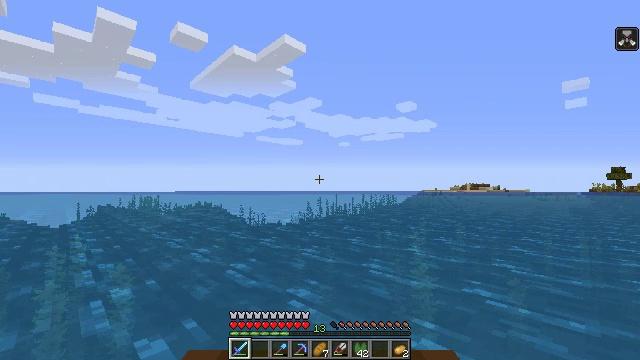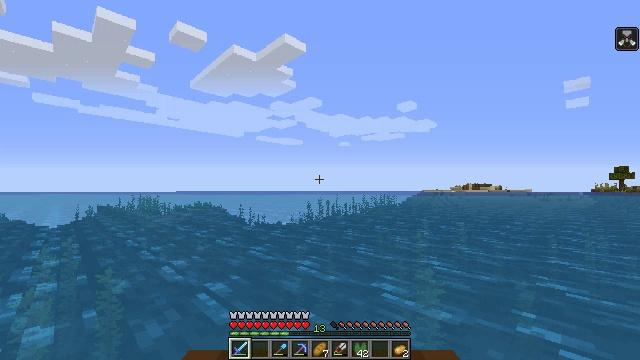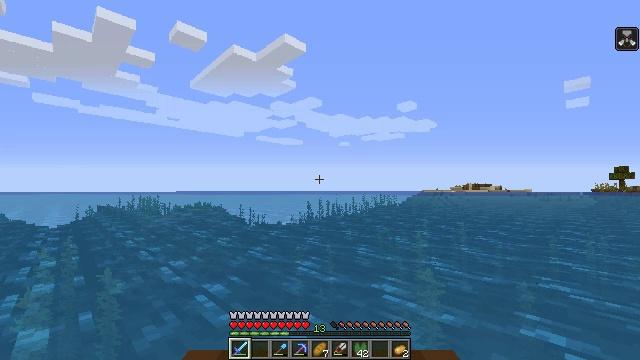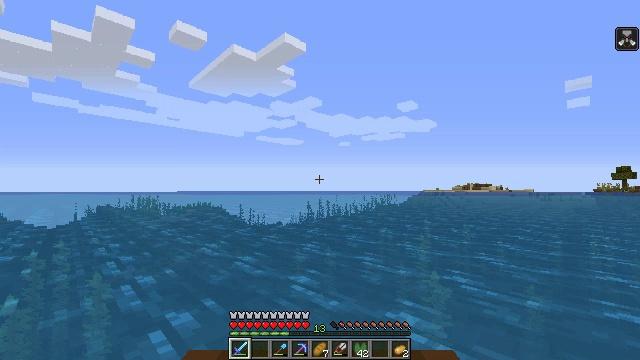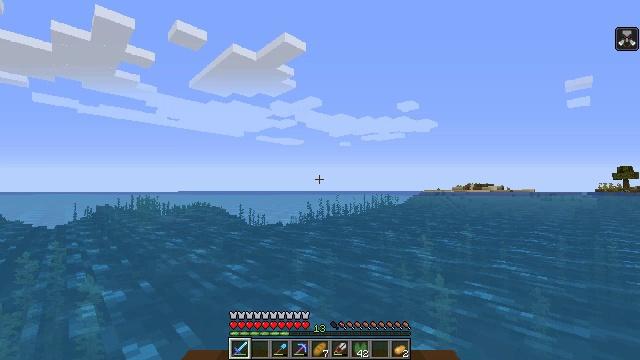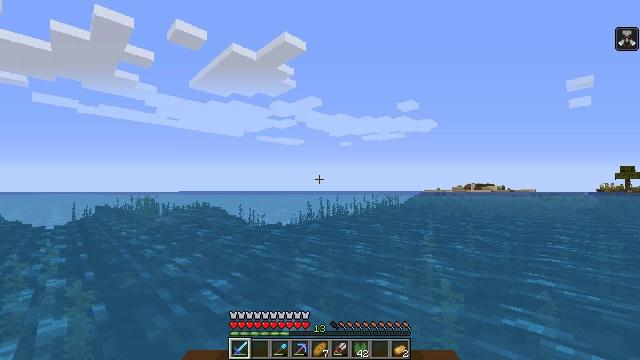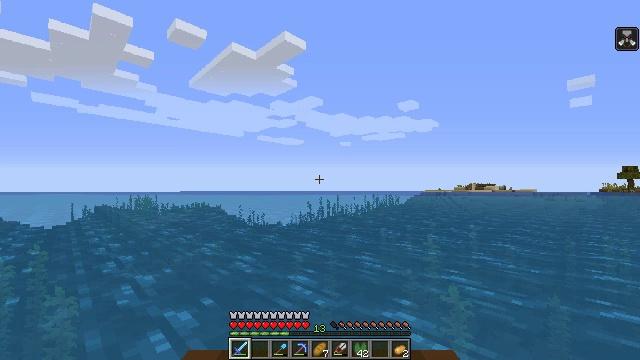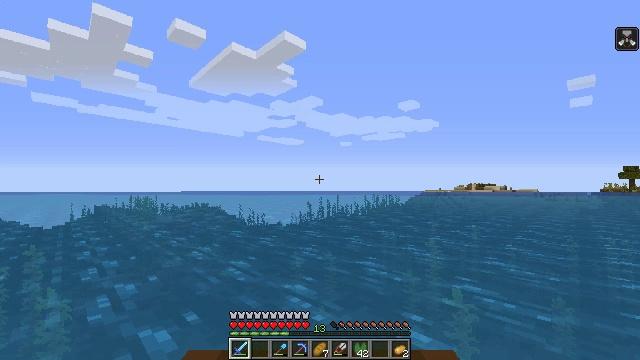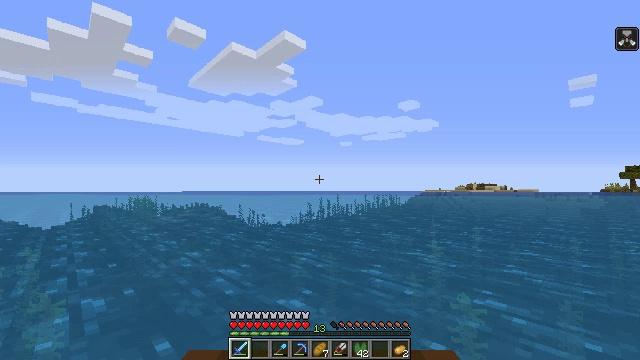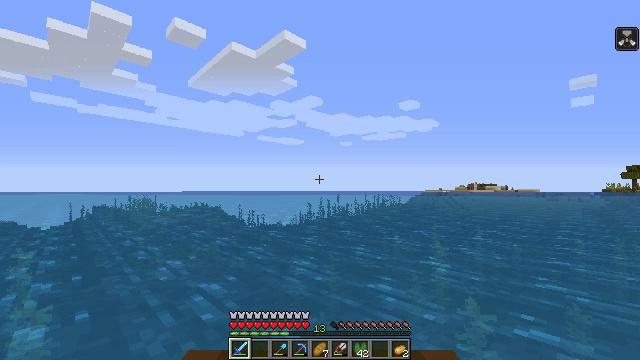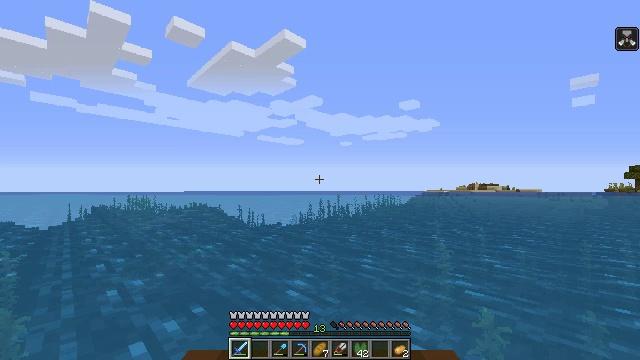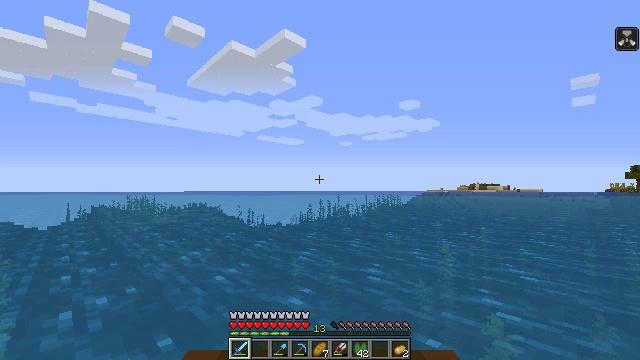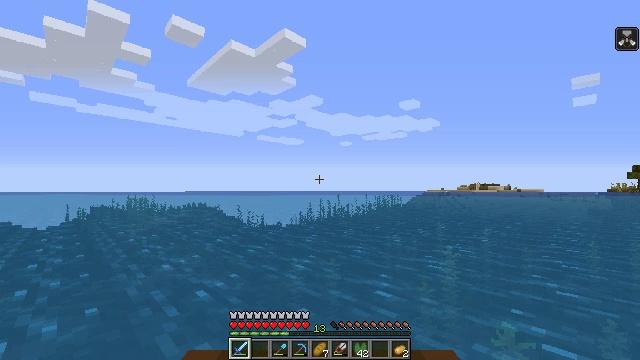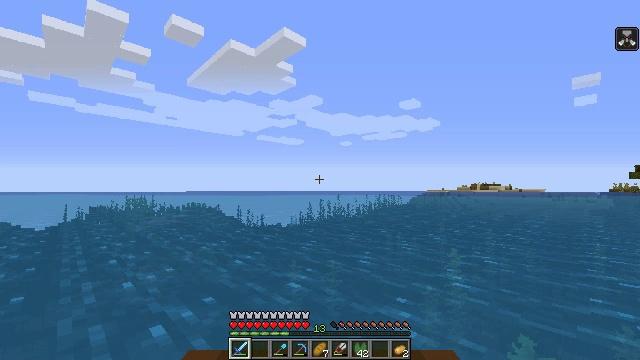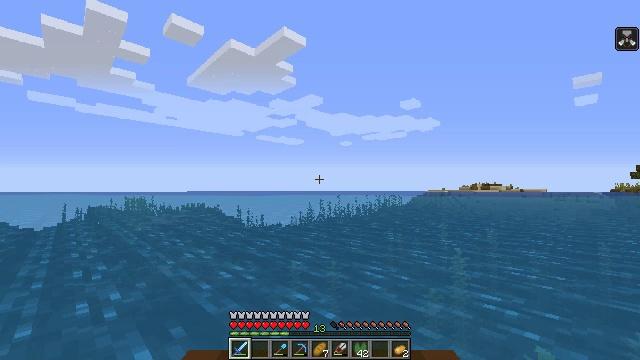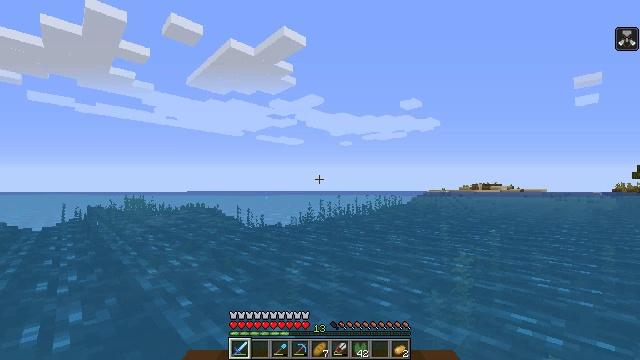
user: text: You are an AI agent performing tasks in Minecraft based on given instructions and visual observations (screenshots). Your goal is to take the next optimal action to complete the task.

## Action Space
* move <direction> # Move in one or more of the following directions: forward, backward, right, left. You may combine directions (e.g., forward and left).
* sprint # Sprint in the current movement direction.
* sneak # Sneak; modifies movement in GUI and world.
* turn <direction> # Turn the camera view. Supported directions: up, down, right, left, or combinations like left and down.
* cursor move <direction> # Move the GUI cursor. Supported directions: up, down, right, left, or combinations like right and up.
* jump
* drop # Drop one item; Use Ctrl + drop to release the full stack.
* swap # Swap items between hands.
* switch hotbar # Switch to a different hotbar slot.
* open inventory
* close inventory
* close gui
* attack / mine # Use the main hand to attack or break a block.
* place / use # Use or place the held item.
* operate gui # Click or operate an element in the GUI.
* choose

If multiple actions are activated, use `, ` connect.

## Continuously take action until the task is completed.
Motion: motion action
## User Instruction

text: Dig through mossy stone bricks.
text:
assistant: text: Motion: move forward
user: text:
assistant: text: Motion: move forward
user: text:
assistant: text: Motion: move forward
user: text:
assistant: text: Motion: move forward
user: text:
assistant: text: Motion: move forward
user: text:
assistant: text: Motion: move forward
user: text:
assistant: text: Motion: move forward
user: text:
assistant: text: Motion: move forward
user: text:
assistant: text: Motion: move forward
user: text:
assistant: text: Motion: move forward
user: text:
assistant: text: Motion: move forward
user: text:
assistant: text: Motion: move forward
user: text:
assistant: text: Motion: move forward
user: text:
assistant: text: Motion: move forward
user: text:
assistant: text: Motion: move forward
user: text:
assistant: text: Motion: move forward
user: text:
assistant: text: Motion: move forward
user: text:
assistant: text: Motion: move forward
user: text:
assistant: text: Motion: move forward
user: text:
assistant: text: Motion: move forward
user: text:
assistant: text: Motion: move forward
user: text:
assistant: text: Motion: move forward
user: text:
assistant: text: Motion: move forward
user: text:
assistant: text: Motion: move forward
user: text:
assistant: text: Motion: move forward
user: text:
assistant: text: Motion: move forward
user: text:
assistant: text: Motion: move forward
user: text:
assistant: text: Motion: move forward
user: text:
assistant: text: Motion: move forward
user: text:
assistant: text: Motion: move forward